Interaction volume radius: 5 \u00c5
Interaction volume height: 10 \u00c5
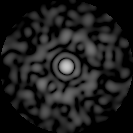
Disorder parameter: 0.8464